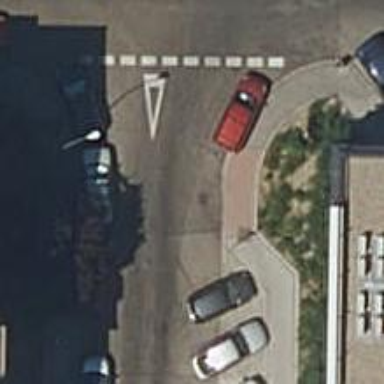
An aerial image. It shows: Uncontrolled road crossing.